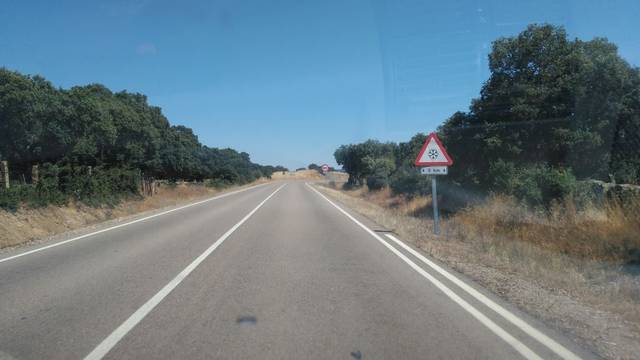
Region: Spain
Coordinates: 40.693, -6.054